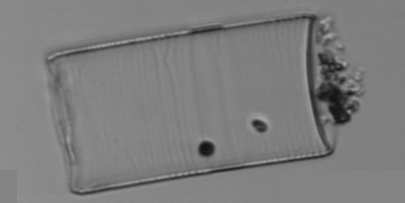
Label: Guinardia_flaccida